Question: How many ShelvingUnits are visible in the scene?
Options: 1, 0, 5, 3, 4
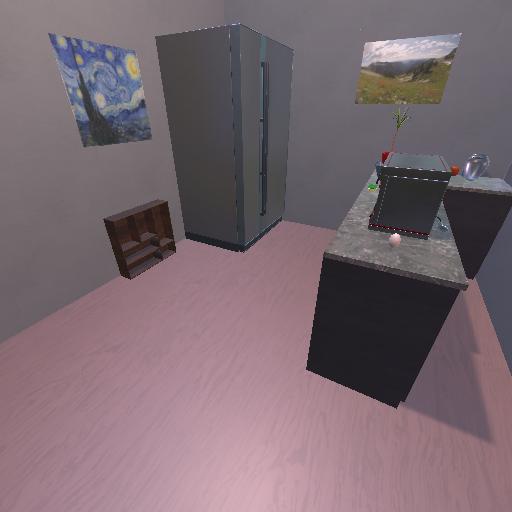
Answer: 1